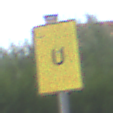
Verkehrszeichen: AnkuendigungOderFortsetzungUmleitungOhnePfeilsymbol
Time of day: SunriseSunset
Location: Outdoor (Urban)
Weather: Clear
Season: NotSpecified
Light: Natural